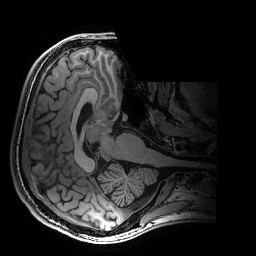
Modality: T1w
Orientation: axial
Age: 21
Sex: male
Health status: healthy
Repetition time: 2.53 s
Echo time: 0.0034 s